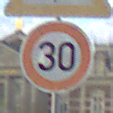
Verkehrszeichen: Geschwindigkeit30
Zusatzzeichen oben: FlugbetriebRechts
Umgebung: Outdoor, Suburban
Tageszeit: MorningAfternoon
Wetter: PartlyCloudy
Licht: Natural
Jahreszeit: NotSpecified
Kontrast: MediumContrast